Aerial crown-view tile of a tropical tree (Barro Colorado Island, Panama), acquired 20250915:
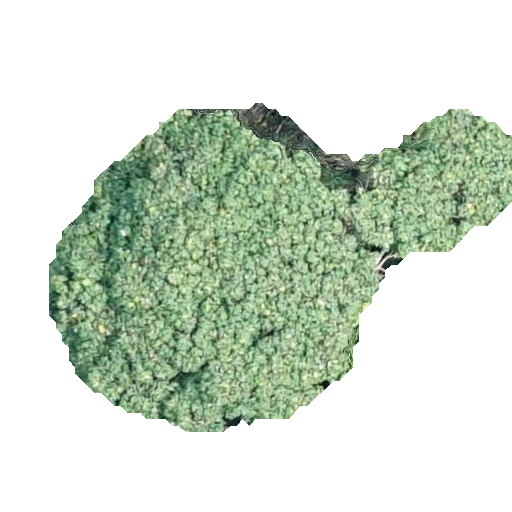
Species: Pourouma bicolor
GBIF accepted scientific name: Pourouma bicolor
Crown area: 141.776 m²